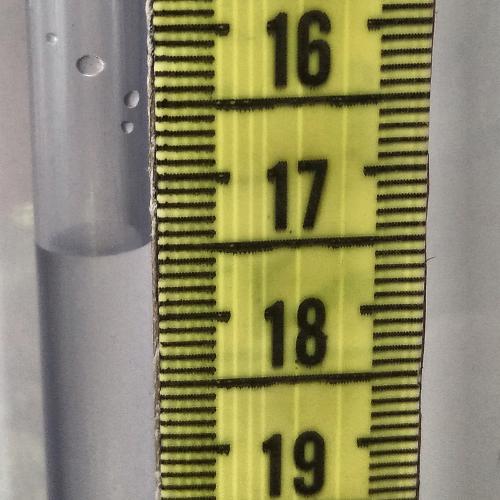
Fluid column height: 17.5 cm